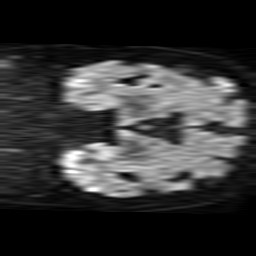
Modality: TRACE
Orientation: coronal
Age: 65
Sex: female
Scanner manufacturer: philips
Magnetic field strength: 1.5 T
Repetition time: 3.368 s
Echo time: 0.09255 s